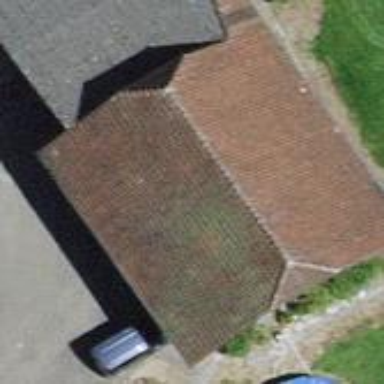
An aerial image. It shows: Garage building.